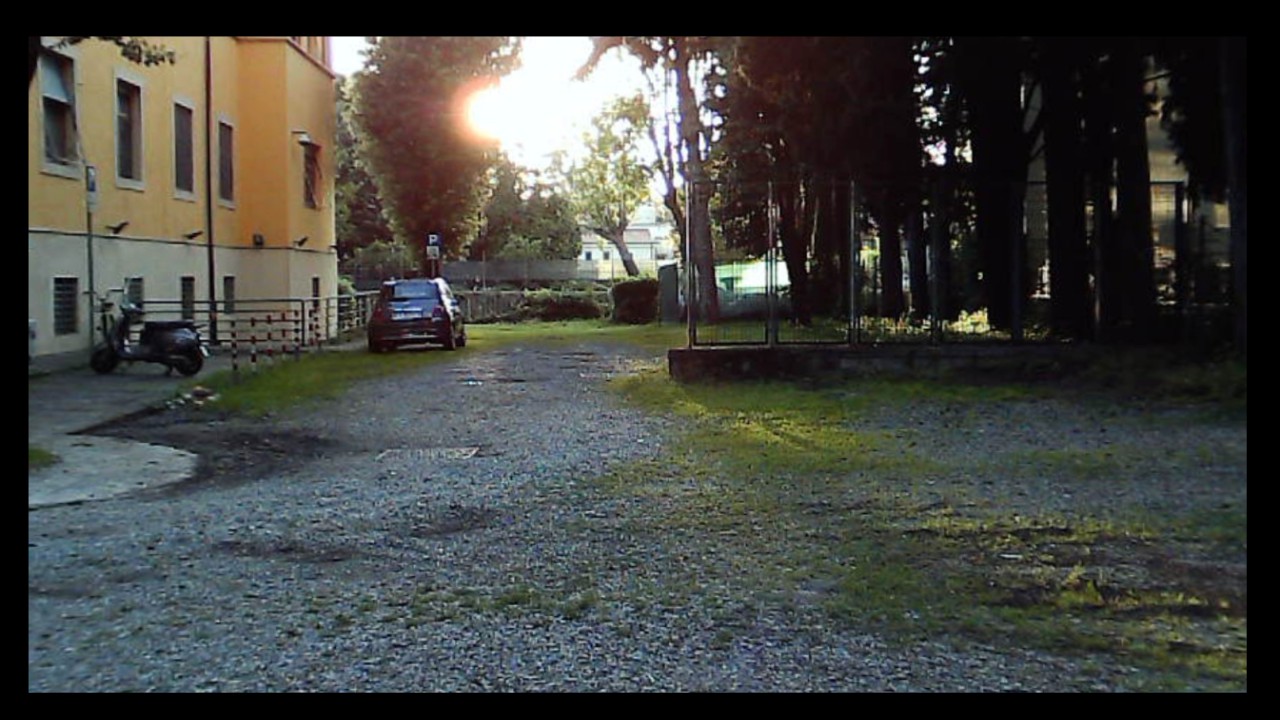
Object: DarwinFPV cineape20